Question: Why is it that what feels like it should be the most simple of tasks to me is always the most perplexing... Its in the title... but I have played for yonks but cant get it to work for me!
Essentially (just to make it even more plain I am hoping to get the following) (the image is the div background).

so whatever the size of the browser window the div is always centralised!
Thank you for any advice you can give... [=
edit: Basically what I am trying to achieve is a cheating way of having a popout window for a registration form.
so at the moment the entire page consists of the following:
'''
<!DOCTYPE html PUBLIC "-//W3C//DTD XHTML 1.0 Strict//EN" "http://www.w3.org/TR/xhtml1/DTD/xhtml1-strict.dtd">
<html xmlns="http://www.w3.org/1999/xhtml">
<head>
<meta name="description" content="" />
<meta name="keywords" content="" />
<title>BlurbeRella - Registeration</title>
<meta http-equiv="content-type" content="text/html; charset=utf-8" />
<link href="http://fonts.googleapis.com/css?family=Oswald" rel="stylesheet" type="text/css" />
<link rel="stylesheet" type="text/css" href="style.css" />
</head>
<div id="registerpage">
<img src="images/registerpage.png" class="registerpage" />
</div>
</html>
'''
CSS:
'''
img.registerpage{
text-align: center;
top: 100%;
}
#registerpage{
text-align: center;
width: 100%;
}
'''
the css is my feeble attempt to keep it central.....
basically: the site at the moment (with no functionality yet) is blurberella.x10.mx
when the user clicks on register I will have the background image of the site itself so it looks like you are still on the same page.. then in the middle I will have my form... but to make sure that the site image still looks like a website I need it to remain central whatever the browser size!
I hope this makes sense... I no that I am cheating at this but with my current knowledge this is the best I can pull off.... I am still learning!
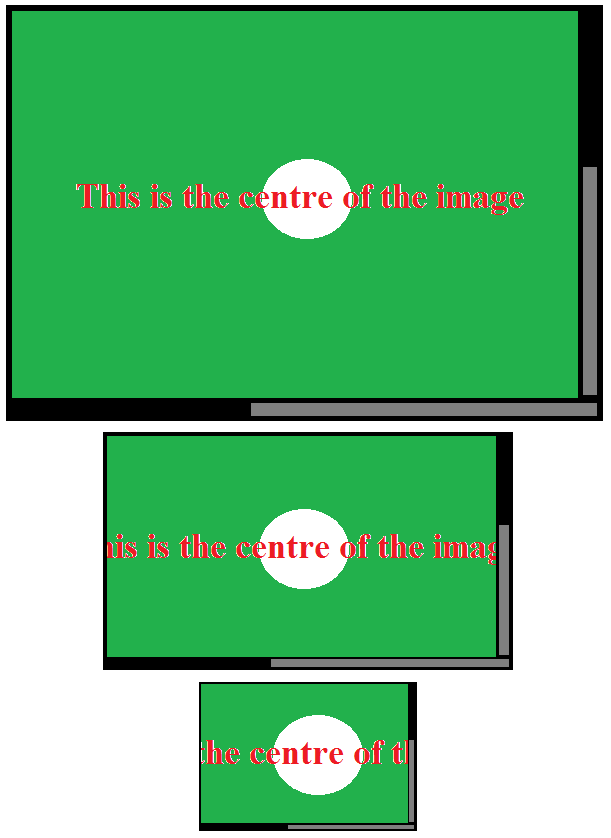
Answer: Maybe I misunderstood the question somewhere, but from my understanding you are looking for something like <URL>.
HTML:
'''
<body>
<div id="imgholder"></div>
</body>
'''
CSS:
'''
html, body {
height: 100%;
}
#imgholder {
height: 100%;
background: url(image.png) center center no-repeat;
}
'''